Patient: sex M, age 73
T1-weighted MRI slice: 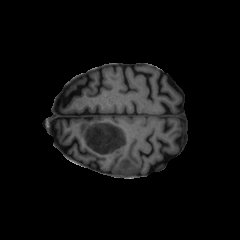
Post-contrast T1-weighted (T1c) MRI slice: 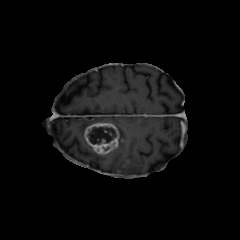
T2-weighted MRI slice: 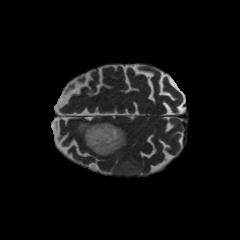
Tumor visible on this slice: yes
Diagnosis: Glioblastoma, IDH-wildtype
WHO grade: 4